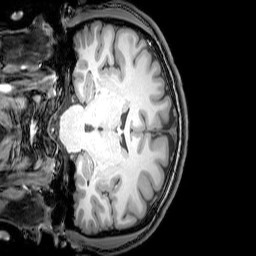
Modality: T1w
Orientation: coronal
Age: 22
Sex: male
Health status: healthy
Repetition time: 0.081 s
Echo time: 0.037 s